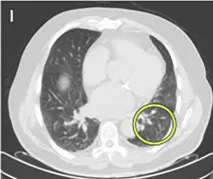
Comparison between baseline imaging and on-treatment imaging. At 16-week. Showing partial response.
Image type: radiology (ct)